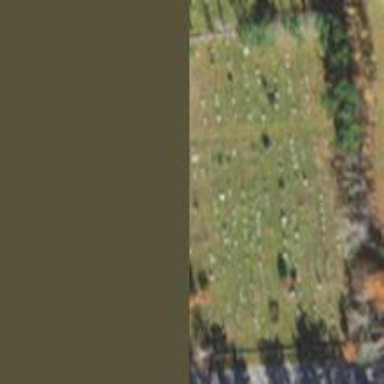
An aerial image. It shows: Cemetery with historical significance.